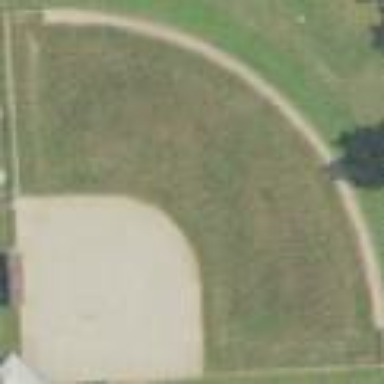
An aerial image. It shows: Baseball pitch for leisure land activities.